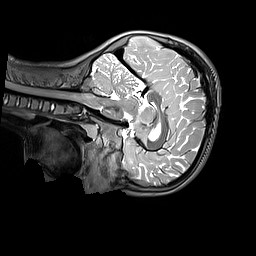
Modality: T2w
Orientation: sagittal
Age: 10
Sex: female
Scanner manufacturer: siemens
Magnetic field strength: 3 T
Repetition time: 3.2 s
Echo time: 0.408 s